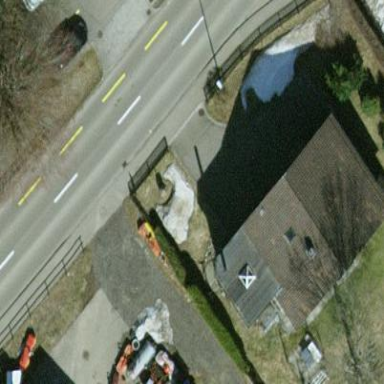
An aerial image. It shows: Simple and straightforward house.